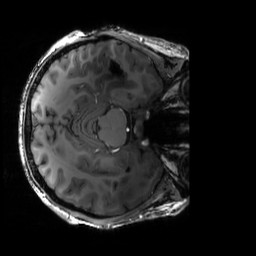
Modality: T1w
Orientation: axial
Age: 23
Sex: male
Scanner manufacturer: siemens
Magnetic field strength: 6.98 T
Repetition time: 3 s
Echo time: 0.00388 s